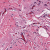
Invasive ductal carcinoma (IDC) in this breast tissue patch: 1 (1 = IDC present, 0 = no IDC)